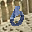
Label: 6